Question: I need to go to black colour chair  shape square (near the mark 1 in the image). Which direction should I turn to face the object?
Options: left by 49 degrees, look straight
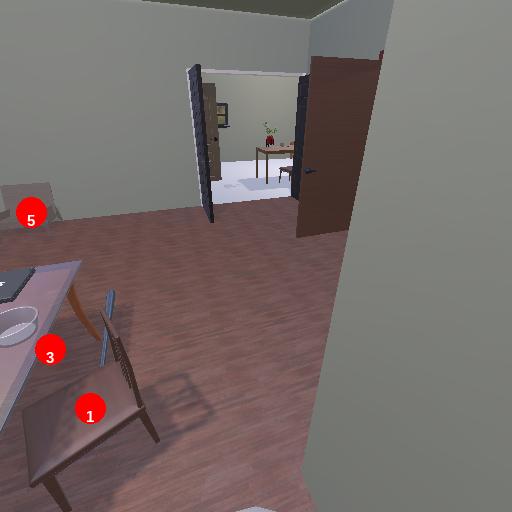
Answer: left by 49 degrees